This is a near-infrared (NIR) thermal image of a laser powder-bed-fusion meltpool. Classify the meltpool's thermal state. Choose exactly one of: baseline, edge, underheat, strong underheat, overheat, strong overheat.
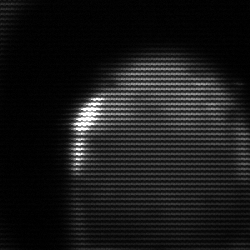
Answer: edge